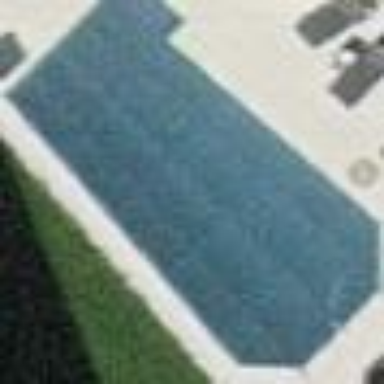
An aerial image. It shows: Swimming pool located in leisure land.